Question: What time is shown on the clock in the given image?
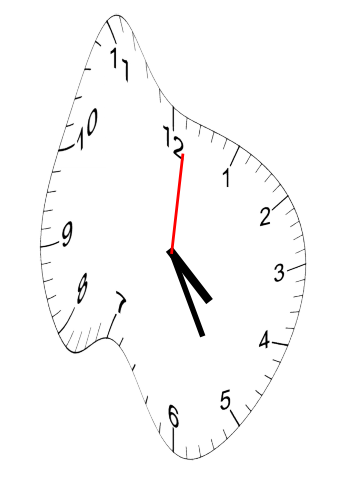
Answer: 04:25:01